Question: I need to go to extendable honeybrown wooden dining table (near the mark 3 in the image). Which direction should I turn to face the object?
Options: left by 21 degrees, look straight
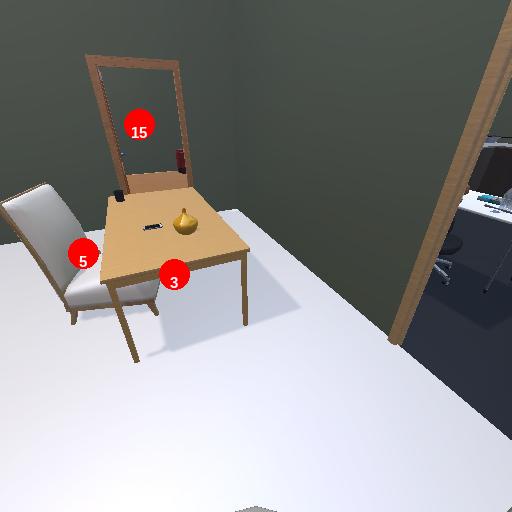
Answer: left by 21 degrees